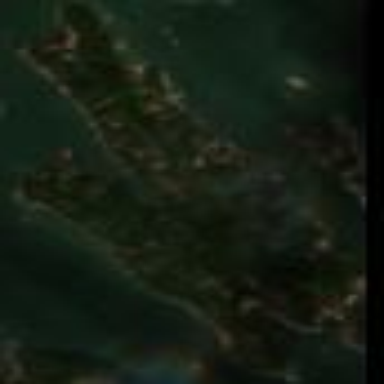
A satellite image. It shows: Island with natural coastline.